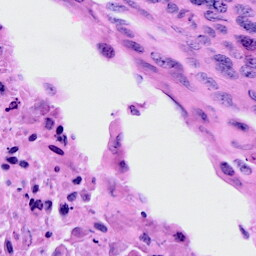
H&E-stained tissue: Cervix